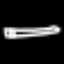
Label: pencil